Question: I am trying to use the second example code for Visual C++ (<URL>. I am not sure why i am getting this message. Any input greatly appreciated.

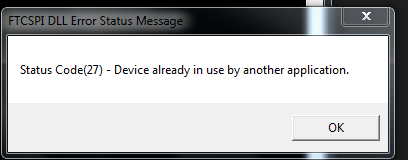
Answer: The FT2232 has two different drivers. One that presents the device as a serial port and one that allows the developer to use a custom interface. Odds are that you have the Virtual Com Port (VCP) driver installed instead of the D2XX driver.
See: <URL>